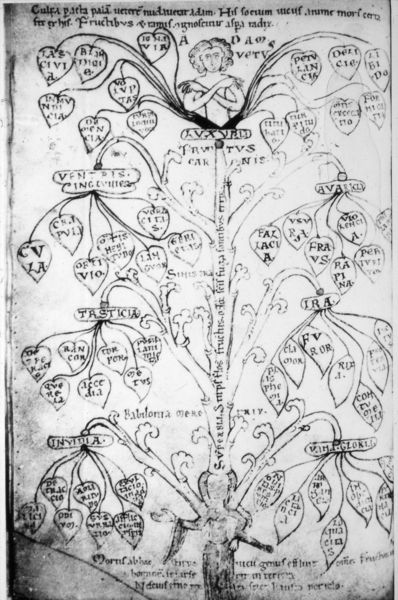
Titel: Handschrift Ms. 148 (178?)
Institution: Leipzig, Universitätsbibliothek
Schlagwörter: baum, blätter, hand, kopf, mann, weiß, menschen, äste, blume, schwarz, skizze, zeichnung, arme, bibel, stamm, zweige, blatt, person, engel, ranken, schrift, papier, grafik, graphik, inschrift, adam, tusche, wurzel, druck, text, buchstaben, worte, kunst, namen, herzen, christus, jesus, herz, zorn, biblisch, handschrift, testament, latein, lateinisch, ahnen, wörter, abraham, buchmalerei, inkunabel, jesse, verschränkte arme, stammbaum, genealogie, babylonien, lebensbaum, babylon, jahwe, illumination, christilich, heilsgeschichte, jesaja, gekreuzte arme, ira, tastikcia, tasticia, religion